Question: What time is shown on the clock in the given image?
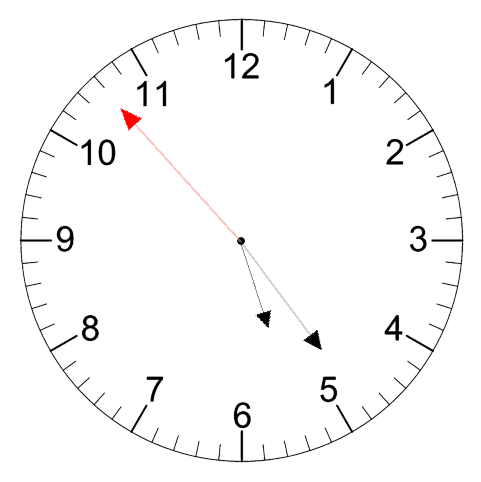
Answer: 05:23:53